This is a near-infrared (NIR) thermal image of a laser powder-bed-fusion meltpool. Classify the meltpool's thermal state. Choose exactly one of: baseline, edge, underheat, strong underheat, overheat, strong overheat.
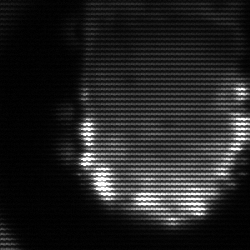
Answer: baseline